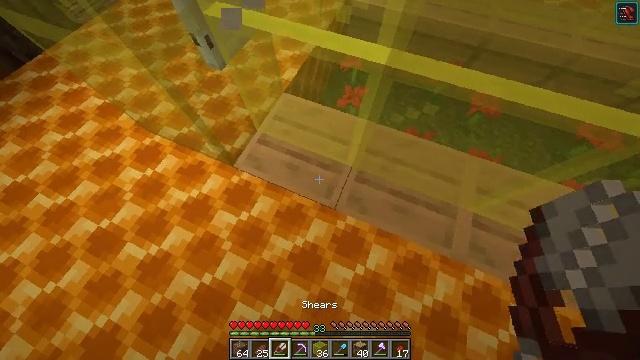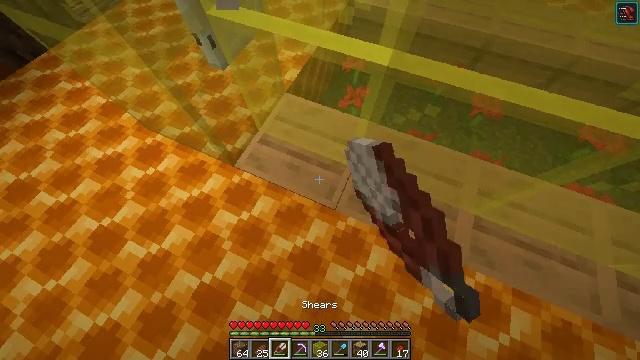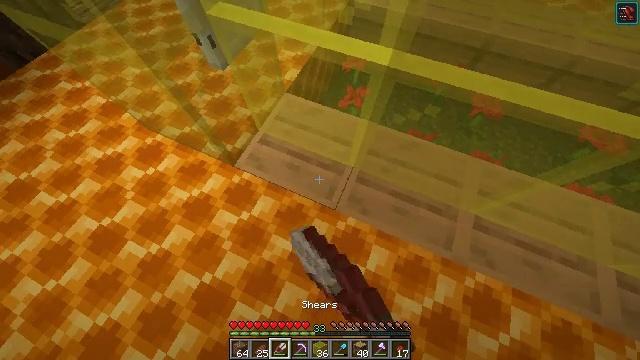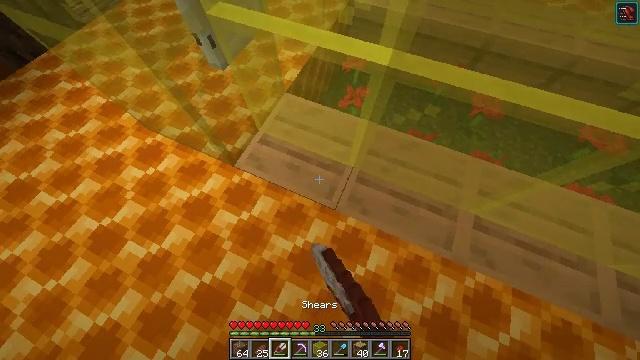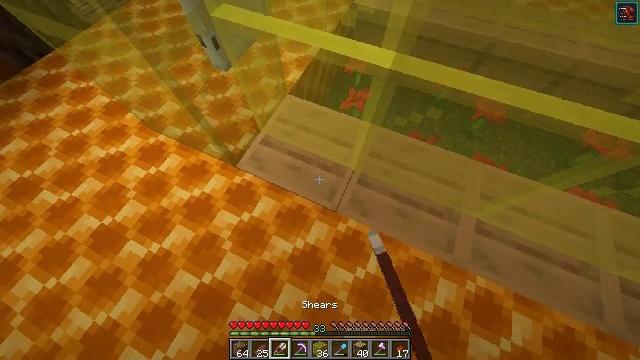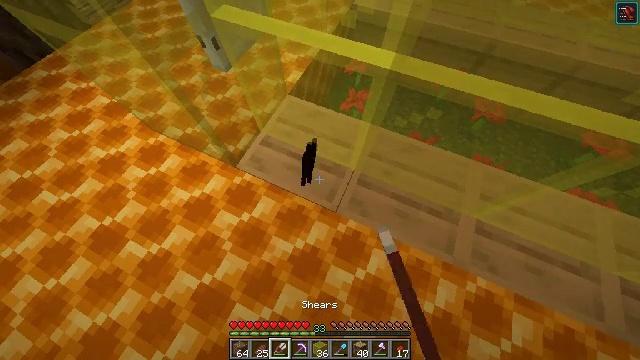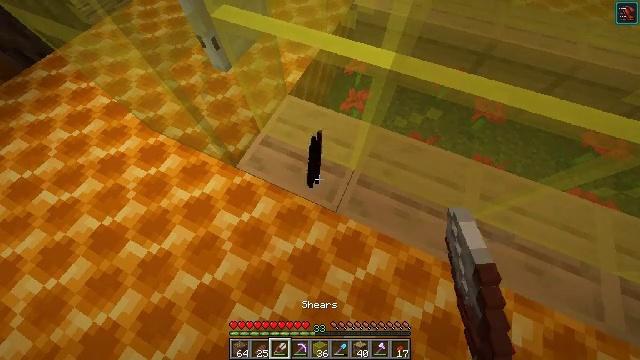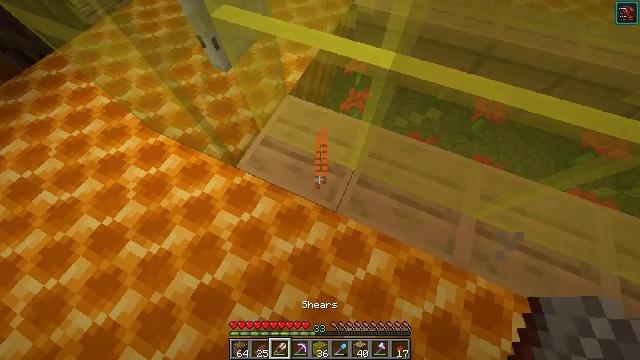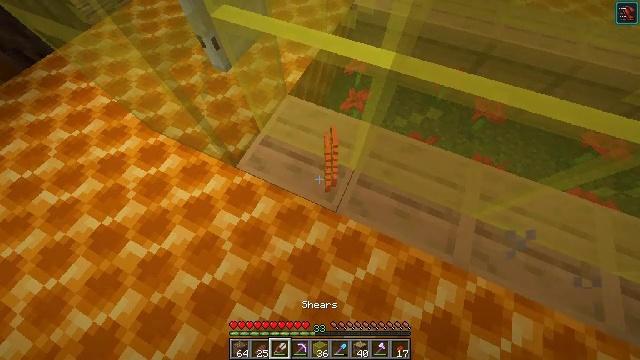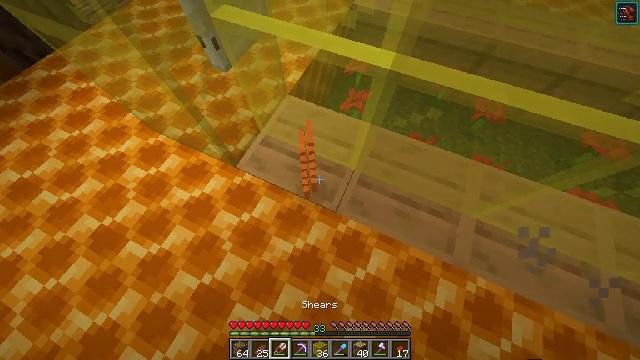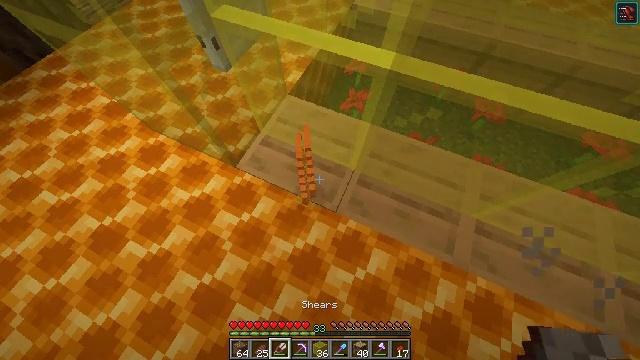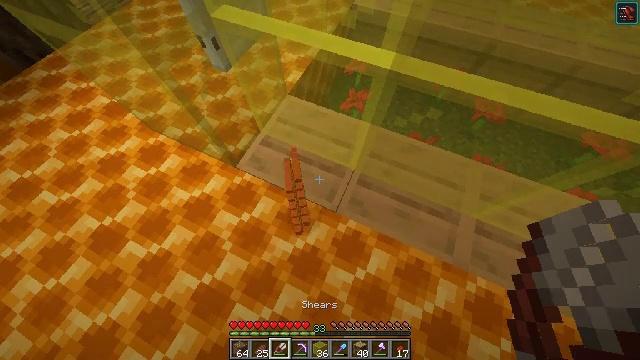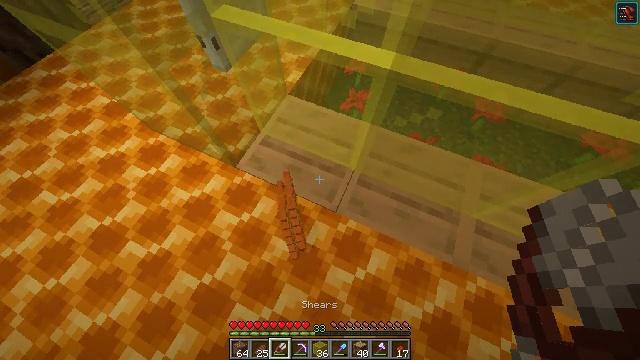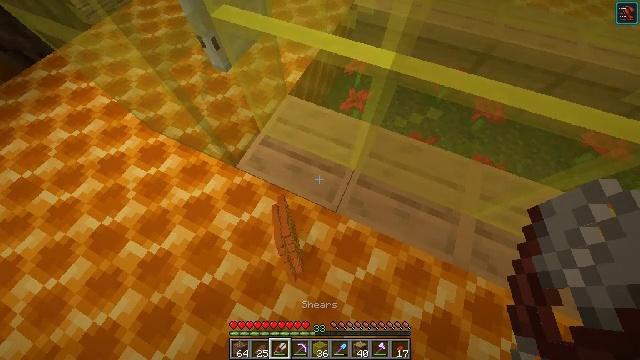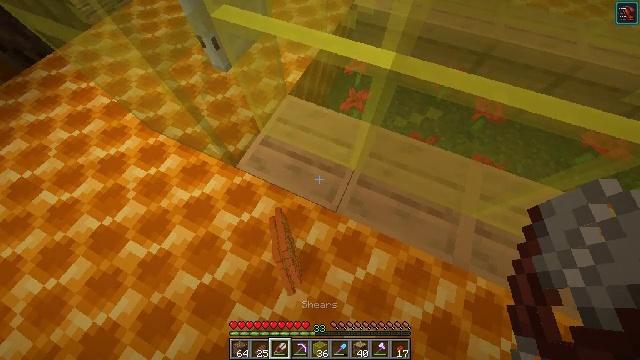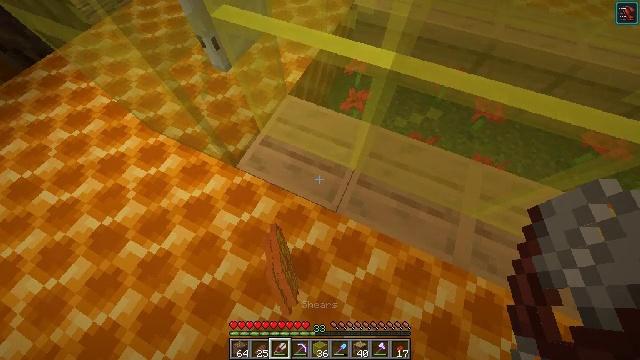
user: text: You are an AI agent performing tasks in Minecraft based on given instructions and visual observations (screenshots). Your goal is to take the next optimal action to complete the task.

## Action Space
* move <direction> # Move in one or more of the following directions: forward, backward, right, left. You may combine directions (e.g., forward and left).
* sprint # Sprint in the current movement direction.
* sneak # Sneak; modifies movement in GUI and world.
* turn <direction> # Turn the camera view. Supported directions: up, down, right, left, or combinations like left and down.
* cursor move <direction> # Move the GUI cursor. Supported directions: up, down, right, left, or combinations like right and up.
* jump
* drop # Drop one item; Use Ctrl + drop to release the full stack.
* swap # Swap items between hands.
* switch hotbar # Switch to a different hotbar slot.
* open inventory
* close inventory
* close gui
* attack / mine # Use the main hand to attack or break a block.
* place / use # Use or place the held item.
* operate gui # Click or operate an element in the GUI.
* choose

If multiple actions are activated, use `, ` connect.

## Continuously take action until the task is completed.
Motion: motion action
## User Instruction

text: Craft a honeycomb block.
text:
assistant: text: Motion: attack / mine and use / place
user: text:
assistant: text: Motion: attack / mine and use / place
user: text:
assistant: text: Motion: attack / mine
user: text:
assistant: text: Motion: attack / mine
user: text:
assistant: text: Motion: attack / mine
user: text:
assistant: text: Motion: attack / mine
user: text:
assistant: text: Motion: attack / mine
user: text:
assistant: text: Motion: attack / mine
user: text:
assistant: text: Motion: attack / mine
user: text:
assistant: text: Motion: attack / mine
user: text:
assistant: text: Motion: attack / mine
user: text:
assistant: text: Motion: attack / mine
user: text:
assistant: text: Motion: attack / mine
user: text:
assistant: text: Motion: attack / mine
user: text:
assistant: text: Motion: attack / mine
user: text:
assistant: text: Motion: attack / mine
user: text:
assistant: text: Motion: attack / mine
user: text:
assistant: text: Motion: attack / mine
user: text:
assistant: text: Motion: attack / mine
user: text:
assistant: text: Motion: attack / mine
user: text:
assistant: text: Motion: attack / mine
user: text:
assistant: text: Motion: attack / mine
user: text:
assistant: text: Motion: attack / mine
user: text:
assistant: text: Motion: attack / mine
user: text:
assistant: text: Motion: attack / mine
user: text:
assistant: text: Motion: attack / mine
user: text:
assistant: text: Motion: attack / mine
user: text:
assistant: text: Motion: attack / mine
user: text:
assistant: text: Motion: attack / mine
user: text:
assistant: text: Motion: attack / mine